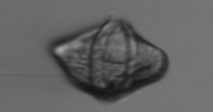
Label: Gyrodinium